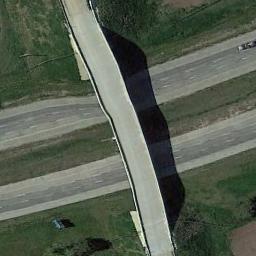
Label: overpass